Question: I wrote following linq query:
'''
using (var db = new CardContext())
{
var result = (from c in db.Creatures
orderby c.Name
select new CardDisplay()
{
ImgPath = c.Image,
CardType = c.CardType.Name,
Name = c.Name
}).ToList();
result.AddRange(from f in db.Fortunes
orderby f.Name
select new CardDisplay()
{
ImgPath = f.Image,
CardType = f.CardType.Name,
Name = f.Name
});
return View(result);
}
'''
Here are tables:

Can I improve somehow my query so it would be in 1 query, not two. As u can see in table diagram I have even more entities to extract needed data(5 total, rest not shown), so there would be even more queries. Or may be I,m doing it right? And one more question, is it better in general to write 1 complex linq query or few simple?
Solution with Union is very nice, thank you all. But I wish Jonny Piazzi solution with interface would work, maybe I'm doing something wrong.
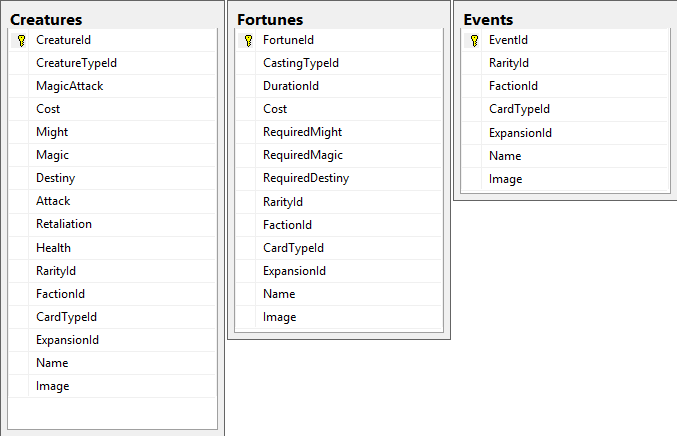
Answer: You should be able to use a Union:
'''
var result = (from c in db.Creatures
orderby c.Name
select new CardDisplay()
{
ImgPath = c.Image,
CardType = c.CardType.Name,
Name = c.Name
}).Union(
from f in db.Fortunes
orderby f.Name
select new CardDisplay()
{
ImgPath = f.Image,
CardType = f.CardType.Name,
Name = f.Name
}).ToList()
'''
With this single query, only one request to the db will be made, instead of two.
ref: <URL>